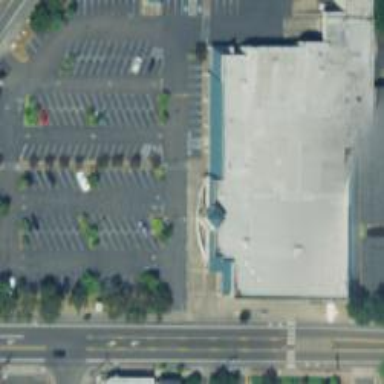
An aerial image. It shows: Parking space.